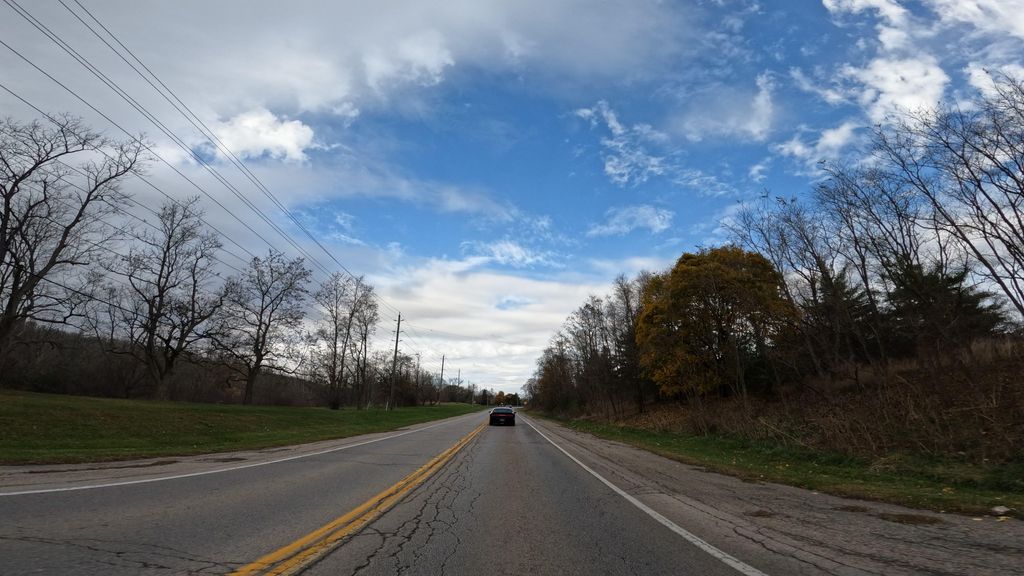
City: hamilton